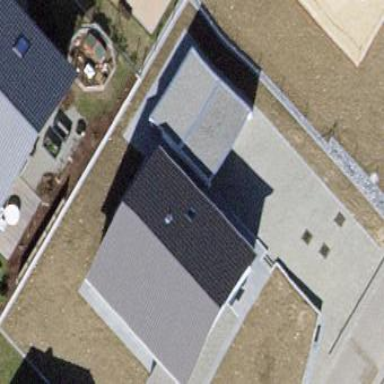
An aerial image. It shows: Garage building.